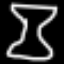
Label: hourglass